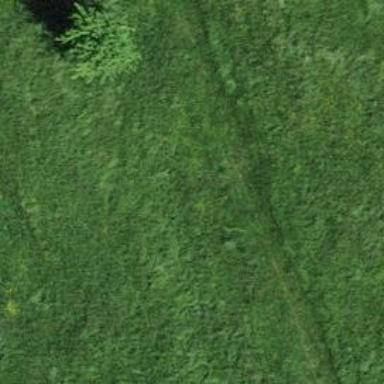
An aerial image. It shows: Grass track road with grade 5 tracktype.